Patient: sex F, age 60
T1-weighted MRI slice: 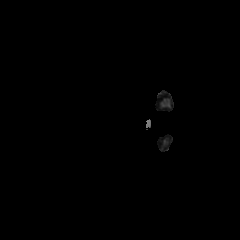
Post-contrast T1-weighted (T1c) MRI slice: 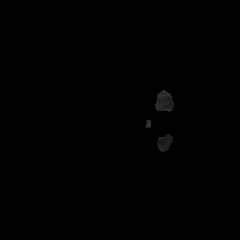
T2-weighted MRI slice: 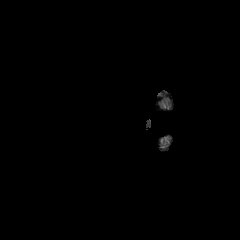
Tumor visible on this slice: no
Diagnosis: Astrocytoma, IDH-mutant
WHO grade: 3